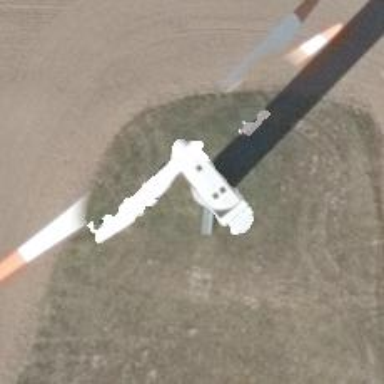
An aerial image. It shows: Wind generator powered by wind turbines of horizontal axis type. It is manufactured by Vestas.